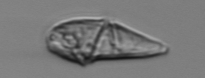
Label: Gyrodinium